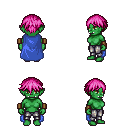
a pixel art fantasy rpg character, female body template, orc, green skin, blue cape, metal pants, pink short bangs hairstyle, leather bracers, four views (front, back, left, right), 2x2 character sprite sheet, small pixel art, hard edges, no anti-aliasing